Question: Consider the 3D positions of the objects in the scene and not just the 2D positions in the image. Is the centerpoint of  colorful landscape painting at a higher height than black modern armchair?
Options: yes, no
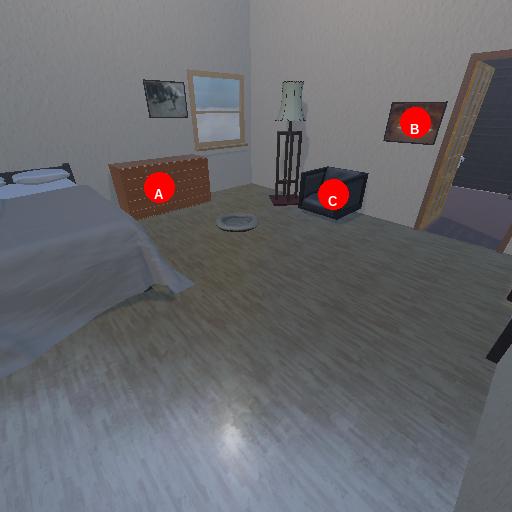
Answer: yes